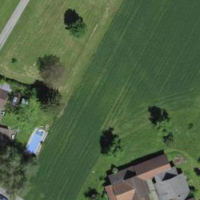
EUNIS habitat code: 52
Species observed at this site:
Pica pica
Phoenicurus ochruros
Corvus corone
Passer domesticus
Parus major